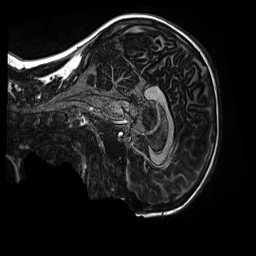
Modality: MP2RAGE
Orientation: sagittal
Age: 10
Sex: male
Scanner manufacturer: siemens
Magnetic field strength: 3 T
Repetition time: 4 s
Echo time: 0.00303 s